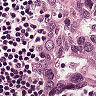
Metastatic tissue present: yes